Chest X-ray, AP view. Patient: 36 years old, sex F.
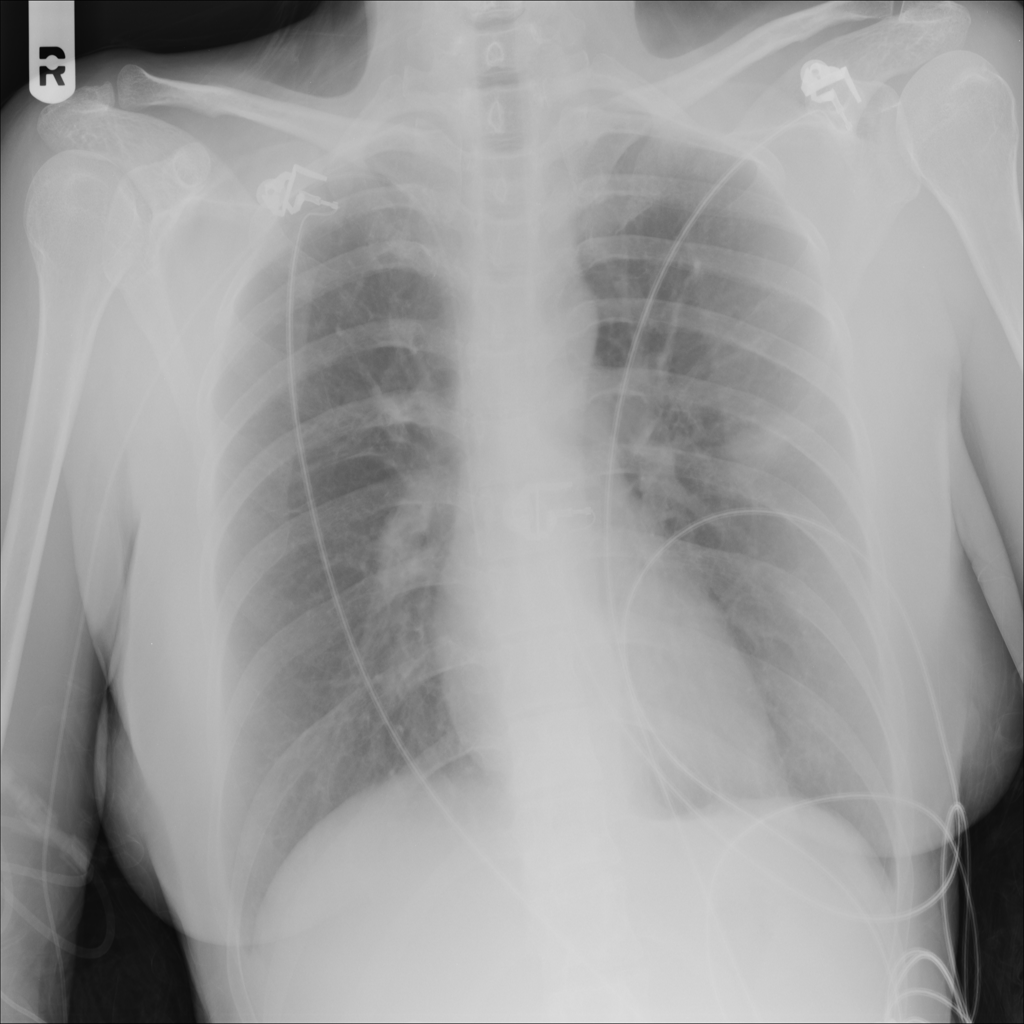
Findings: No Finding